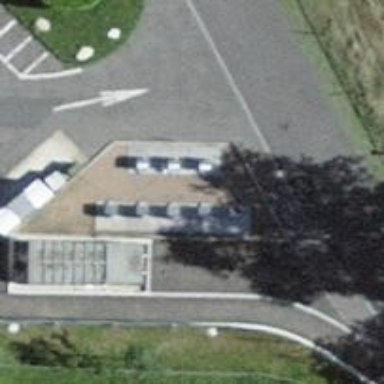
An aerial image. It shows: Recycling container in the area designated for recycling.